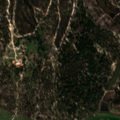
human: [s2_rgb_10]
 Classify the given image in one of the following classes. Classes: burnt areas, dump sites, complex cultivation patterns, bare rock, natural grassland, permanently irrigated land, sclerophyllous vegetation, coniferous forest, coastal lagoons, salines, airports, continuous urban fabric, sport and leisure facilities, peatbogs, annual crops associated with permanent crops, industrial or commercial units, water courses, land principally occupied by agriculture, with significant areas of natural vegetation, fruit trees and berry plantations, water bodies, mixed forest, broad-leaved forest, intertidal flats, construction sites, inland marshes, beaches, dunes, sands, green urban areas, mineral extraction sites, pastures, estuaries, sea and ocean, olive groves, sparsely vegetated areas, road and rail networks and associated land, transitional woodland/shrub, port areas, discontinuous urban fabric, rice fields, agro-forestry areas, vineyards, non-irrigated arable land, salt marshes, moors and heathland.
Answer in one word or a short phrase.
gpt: permanently irrigated land, agro-forestry areas, broad-leaved forest, mixed forest